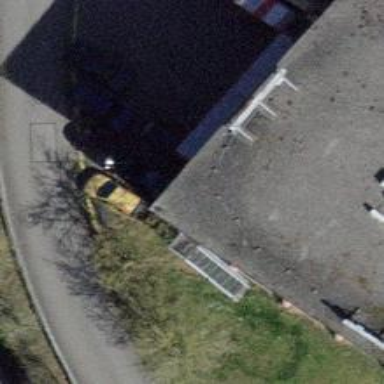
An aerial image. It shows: Car repair shop.